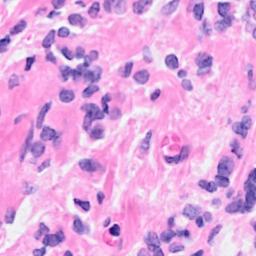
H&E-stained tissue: Breast